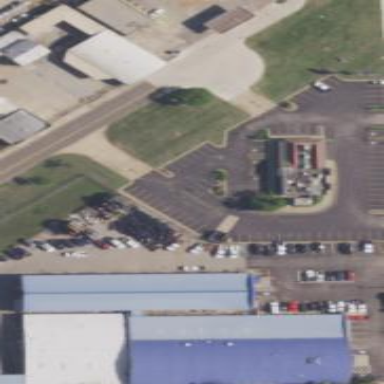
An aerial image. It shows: Fast food establishment.